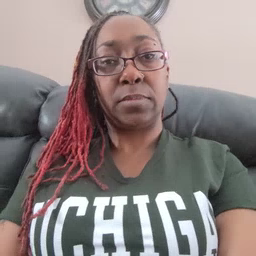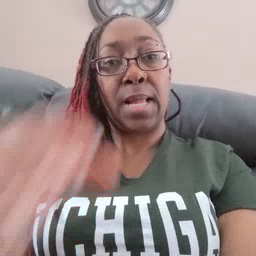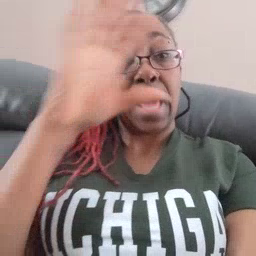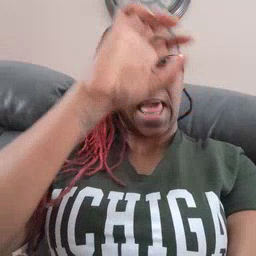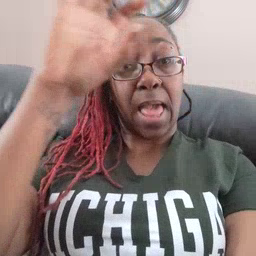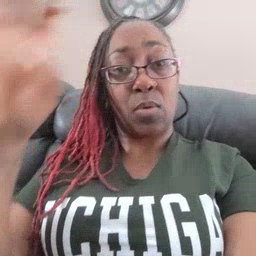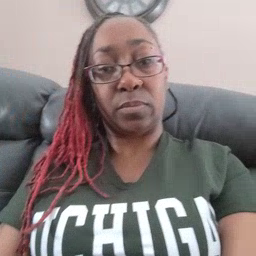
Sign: cloud